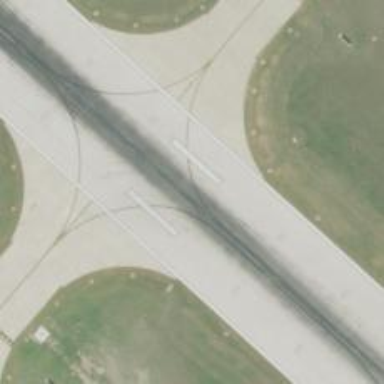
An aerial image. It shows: Image of taxiway at airport.